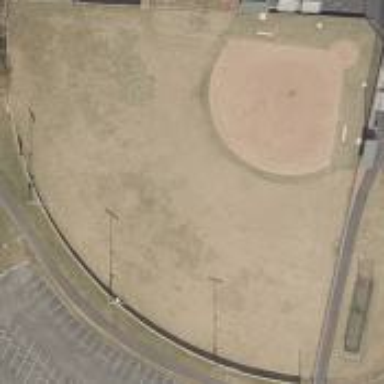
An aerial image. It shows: Recreational ground with baseball pitch.